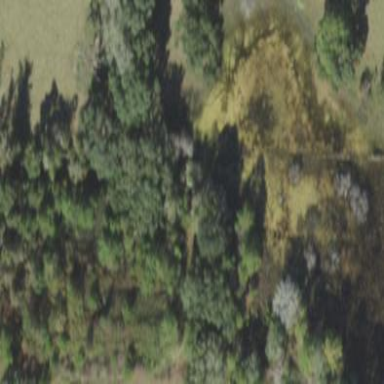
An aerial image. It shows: Marshy wetland area.